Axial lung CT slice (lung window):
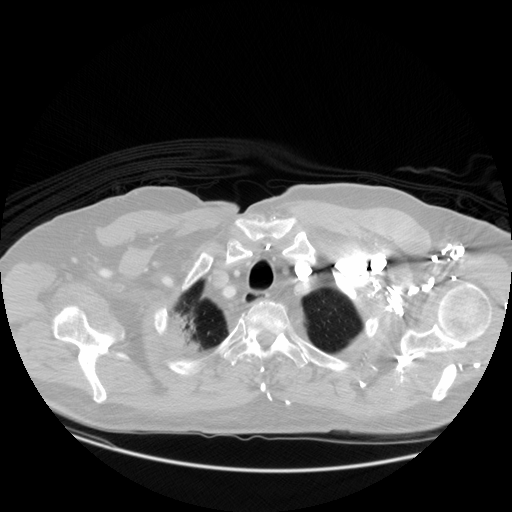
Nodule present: no